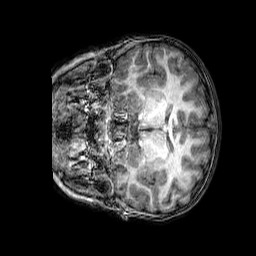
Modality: T1w
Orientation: coronal
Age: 6
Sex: female
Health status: healthy